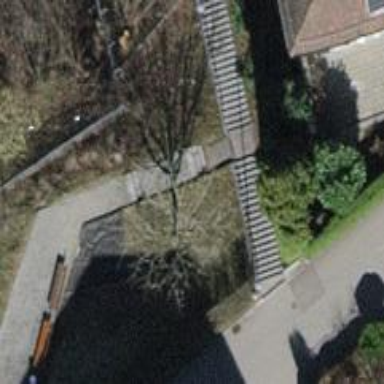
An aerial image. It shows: Road with steps.